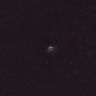
Metastatic tissue present: no